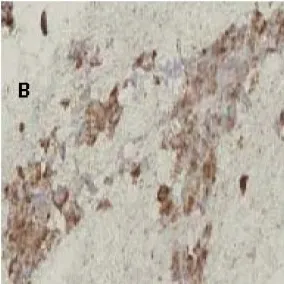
(B) The tumor cells were positive for chromogranin A.
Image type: pathology (immunostaining)